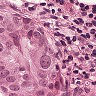
Metastatic tissue present: yes